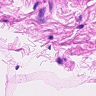
Metastatic tissue present: no